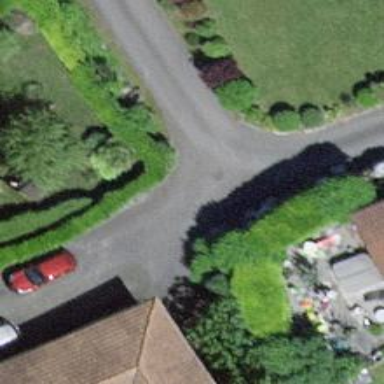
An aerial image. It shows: Living street.